【题型】填空题　【知识点】立体几何　【难度】easy
，则这个圆锥的体积为\underline{\quad\quad}.
【解答】
【答案】$\dfrac{4\sqrt{21}}{3}\pi$

【知识点】锥体体积的有关计算、圆锥表面积的有关计算

【分析】求出圆锥的底面半径，底面周长，结合圆锥侧面积，列出方程，求出圆锥的母线长，由勾股定理求出圆锥的高，得到圆锥的体积.

【详解】设圆锥的底面半径为$r(r>0)$，则$\pi r^2 = 4\pi$，解得：$r=2$，

则圆锥底面周长为$2\pi r = 4\pi$，设圆锥的母线长为$l$，

则$\dfrac{1}{2}l \times 4\pi = 10\pi$，解得：$l=5$，

由勾股定理得：$h = \sqrt{l^2 - r^2} = \sqrt{25-4} = \sqrt{21}$，

故圆锥的体积为$\dfrac{1}{3} \times 2^2\pi \times \sqrt{21} = \dfrac{4\sqrt{21}}{3}\pi$.

故答案为：$\dfrac{4\sqrt{21}}{3}\pi$.
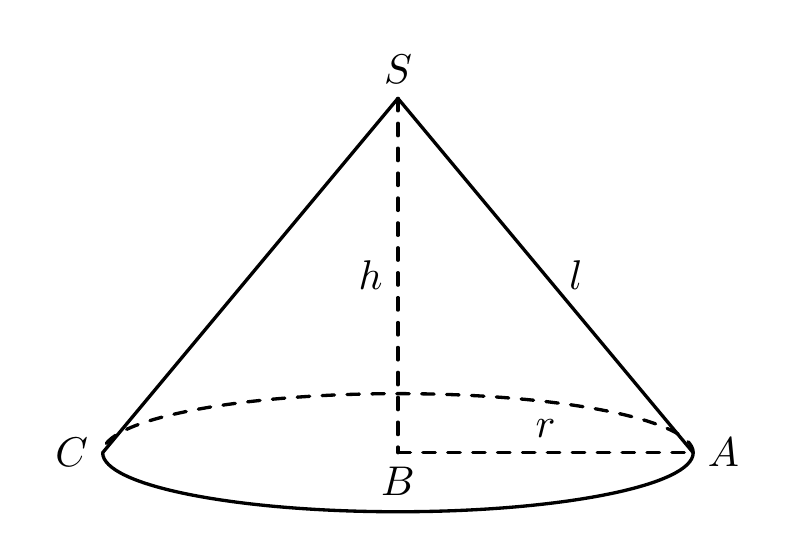